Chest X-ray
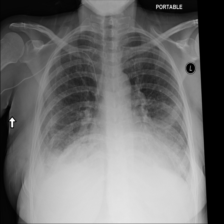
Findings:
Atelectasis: negative
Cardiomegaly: negative
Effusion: positive
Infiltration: positive
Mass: negative
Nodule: negative
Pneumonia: negative
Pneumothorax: negative
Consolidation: negative
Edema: negative
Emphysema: negative
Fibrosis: negative
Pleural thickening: negative
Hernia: negative